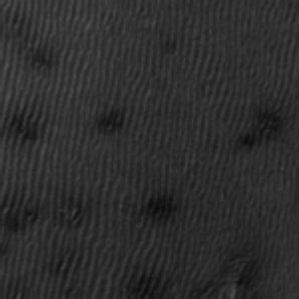
Label: frost